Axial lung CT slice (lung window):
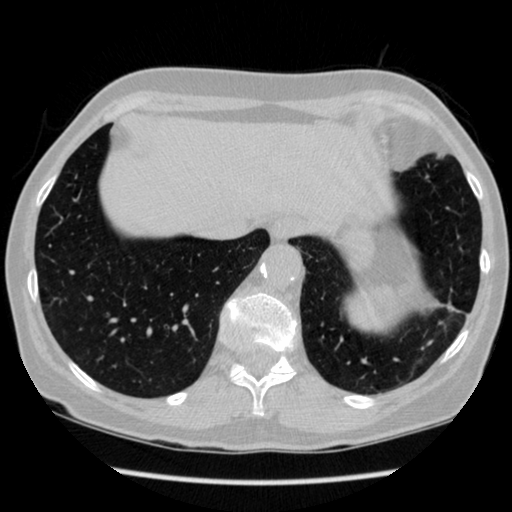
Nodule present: no